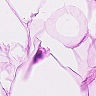
Metastatic tissue present: no